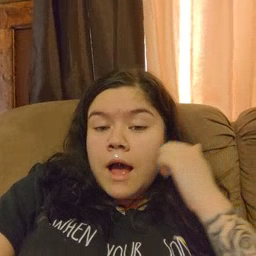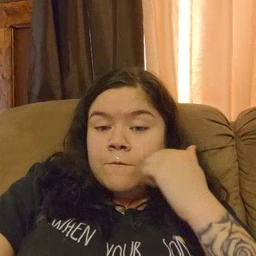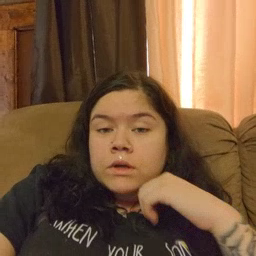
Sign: every